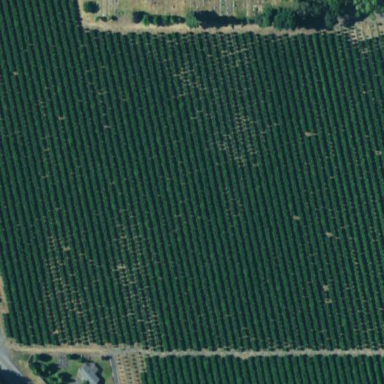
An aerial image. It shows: Orchard filled with walnut trees.